Field crop: maize
Growth stage: 2
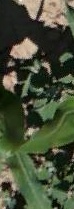
Species: maize